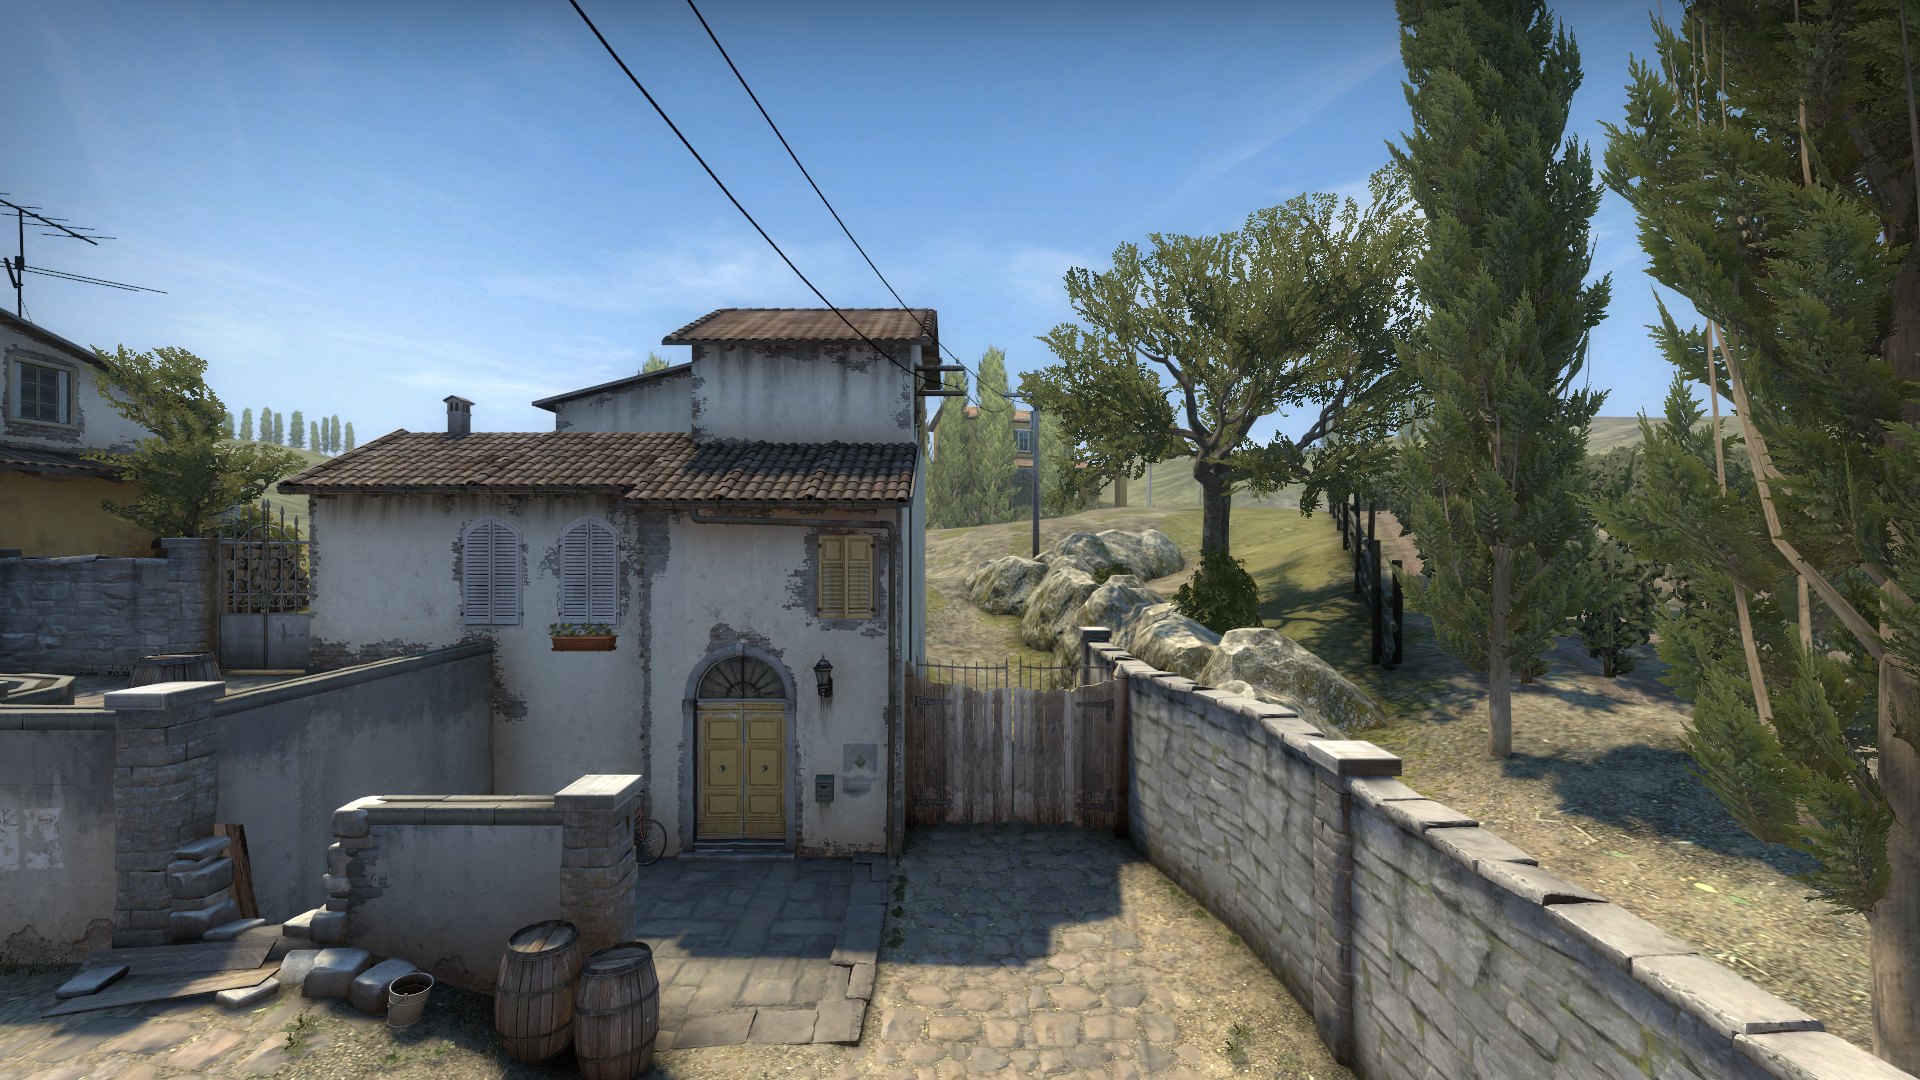
Map: de_inferno